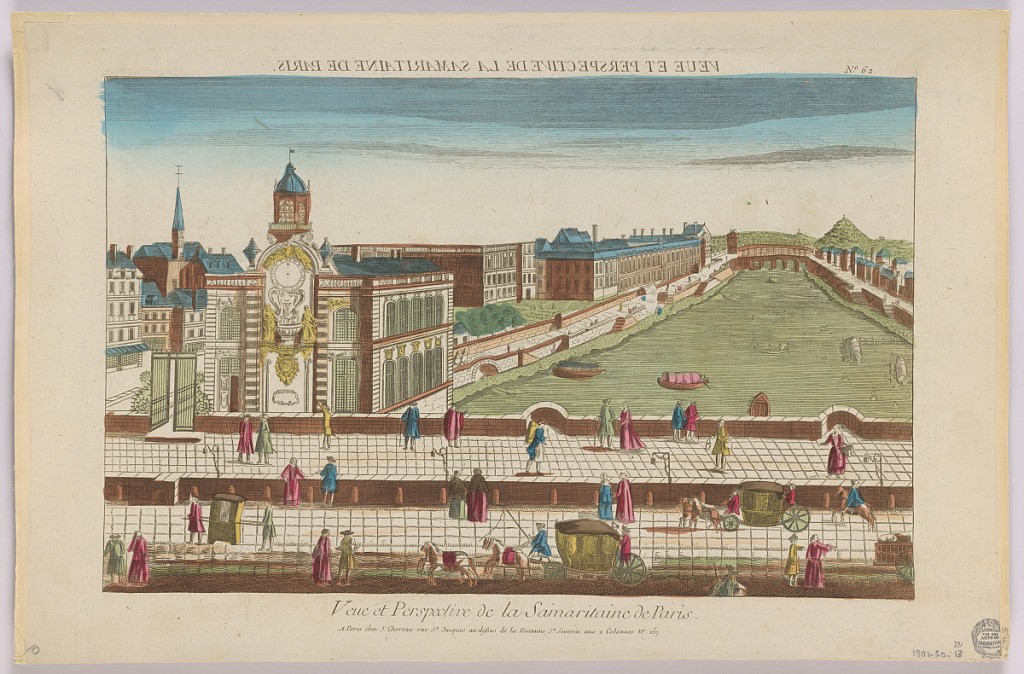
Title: Peep-show, Veue et Perspective de la Samaritaine de Paris, No. 62
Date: ca. 1750
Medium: Engraving in ink with washes of watercolor on paper, mounted on scrapbook page
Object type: Print
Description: Peep-show print